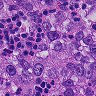
Metastatic tissue present: yes